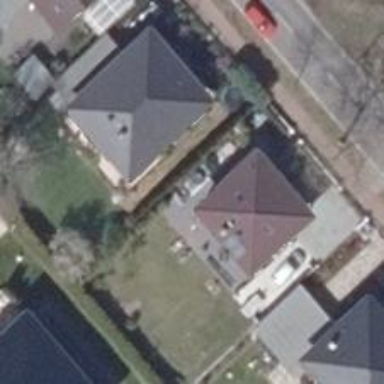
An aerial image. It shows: Simple house.